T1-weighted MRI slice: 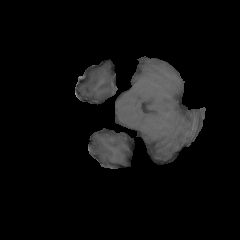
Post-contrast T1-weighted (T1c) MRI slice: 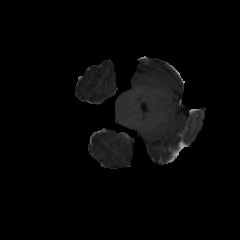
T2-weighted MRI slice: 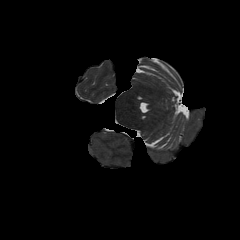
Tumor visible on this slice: no